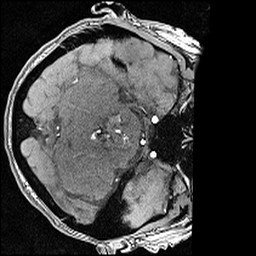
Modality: angio
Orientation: axial
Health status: ill
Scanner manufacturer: siemens
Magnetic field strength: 3 T
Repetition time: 0.023 s
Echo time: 0.00418 s